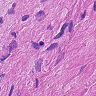
Metastatic tissue present: no